Field crop: tomato
Growth stage: 2
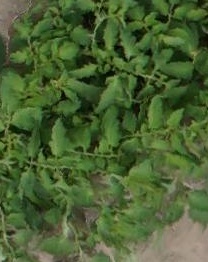
Species: tomato